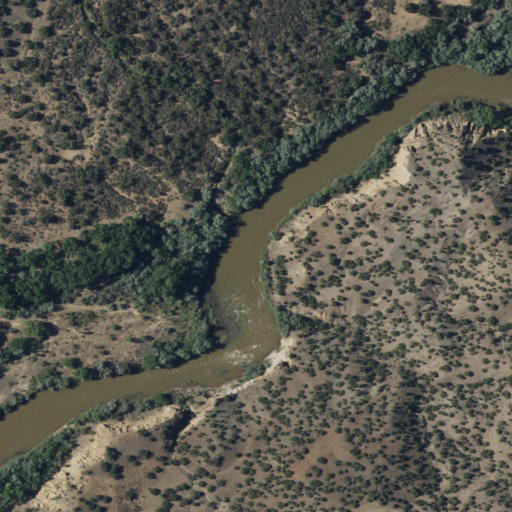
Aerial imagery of valley in New Mexico named Mortandad Canyon containing shrub, evergreen forest, open water, woody wetlands, and herbaceous wetlands